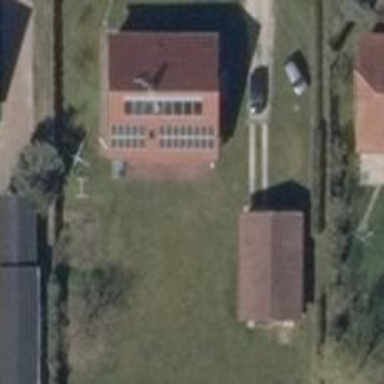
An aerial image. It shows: Small solar photovoltaic panel generator is producing electricity.